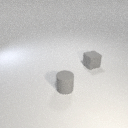
small gray rubber cylinder in front of small gray rubber cube